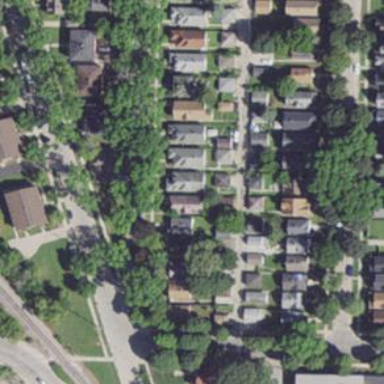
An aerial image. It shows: Sidewalk.